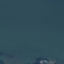
Land use / land cover: SeaLake